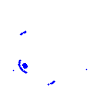
Particle: electron